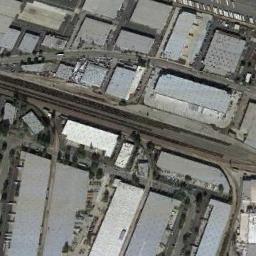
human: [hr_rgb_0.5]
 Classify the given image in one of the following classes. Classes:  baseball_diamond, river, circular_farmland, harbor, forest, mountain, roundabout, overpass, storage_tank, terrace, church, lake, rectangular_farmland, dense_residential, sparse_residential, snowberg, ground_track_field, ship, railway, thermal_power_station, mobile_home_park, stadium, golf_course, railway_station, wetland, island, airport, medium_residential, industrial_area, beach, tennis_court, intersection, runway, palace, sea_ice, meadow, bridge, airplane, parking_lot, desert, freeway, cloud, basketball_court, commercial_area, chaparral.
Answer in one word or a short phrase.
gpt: railway_station